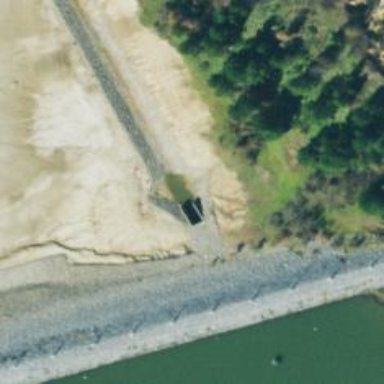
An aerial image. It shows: Culvert tunnel under canal.